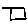
Label: square